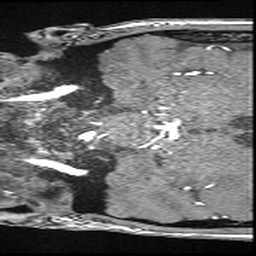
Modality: angio
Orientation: coronal
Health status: ill
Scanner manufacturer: siemens
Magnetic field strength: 3 T
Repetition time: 0.021 s
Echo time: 0.00343 s